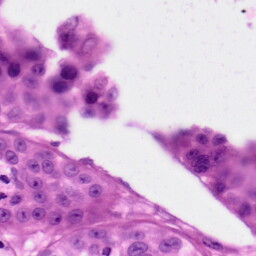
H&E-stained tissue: Skin